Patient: sex F, age 76
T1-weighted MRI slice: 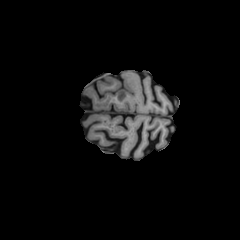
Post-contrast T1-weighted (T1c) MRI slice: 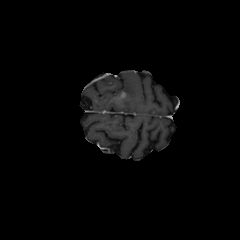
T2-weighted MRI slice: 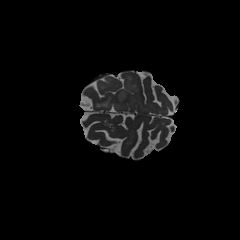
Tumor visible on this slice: yes
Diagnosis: Glioblastoma, IDH-wildtype
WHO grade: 4